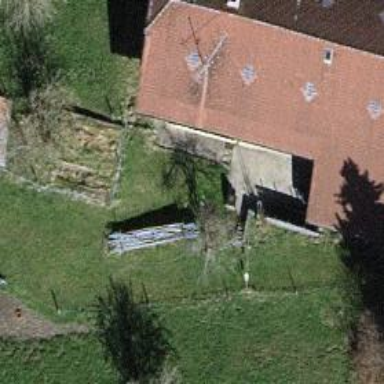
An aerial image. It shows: Farm building.